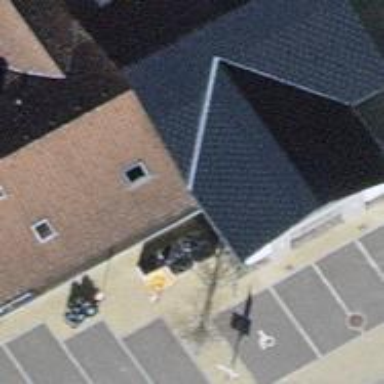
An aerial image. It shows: Post office.